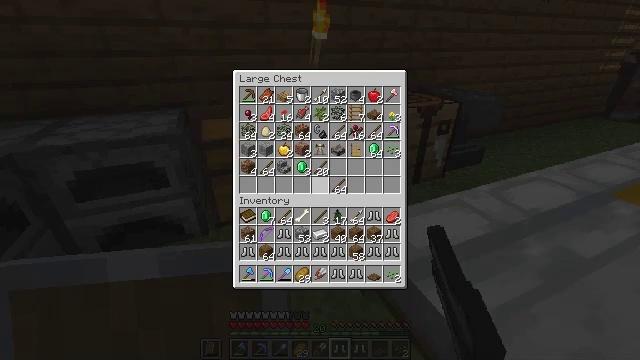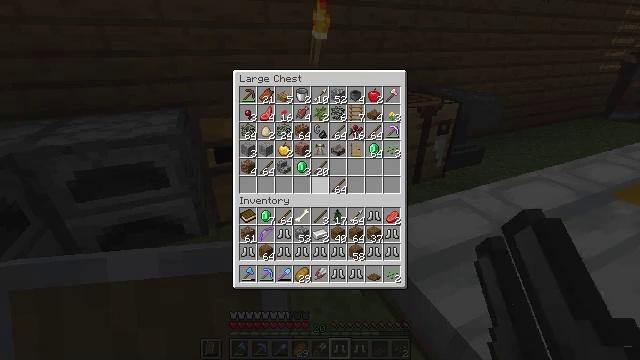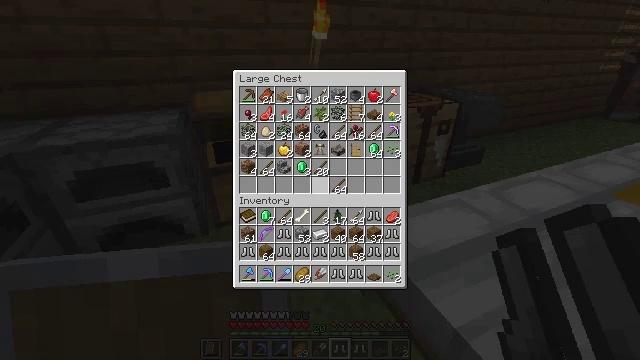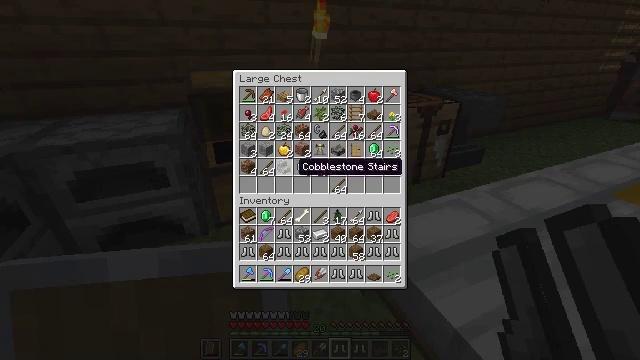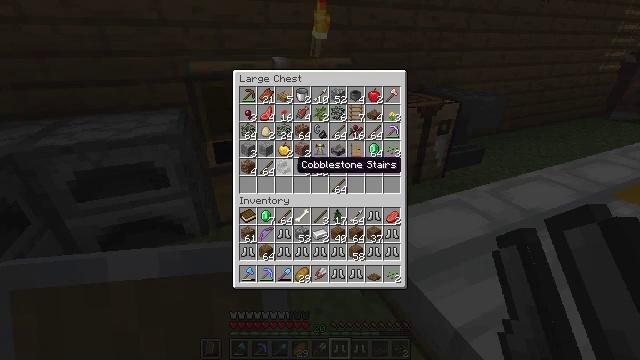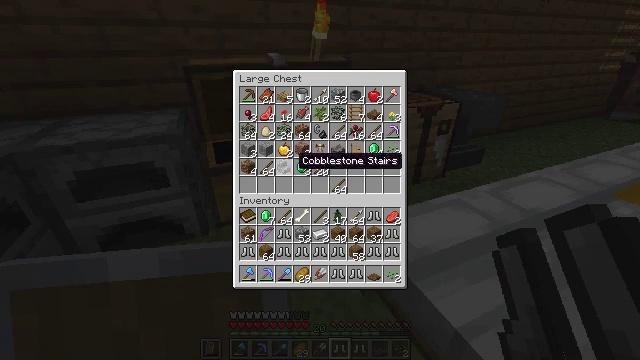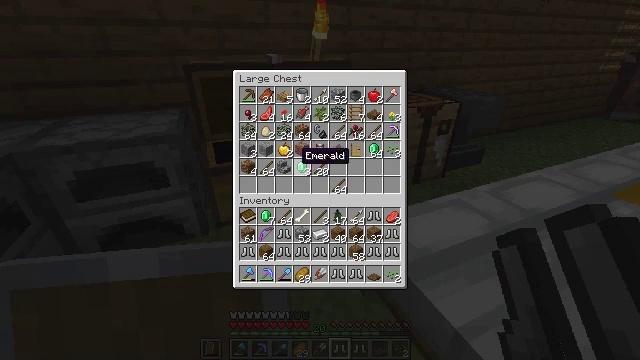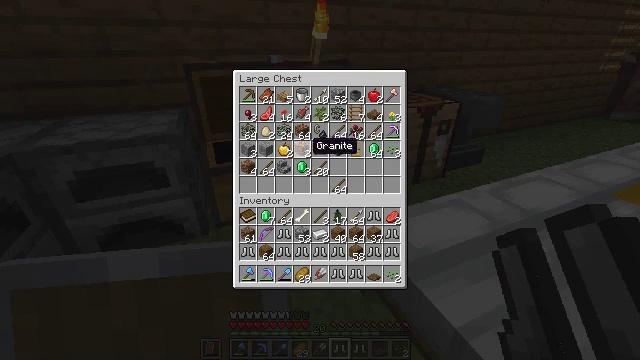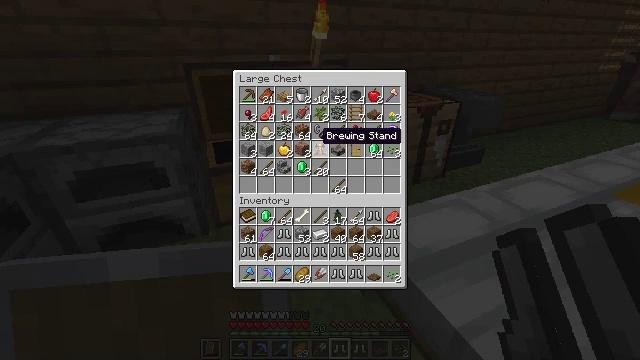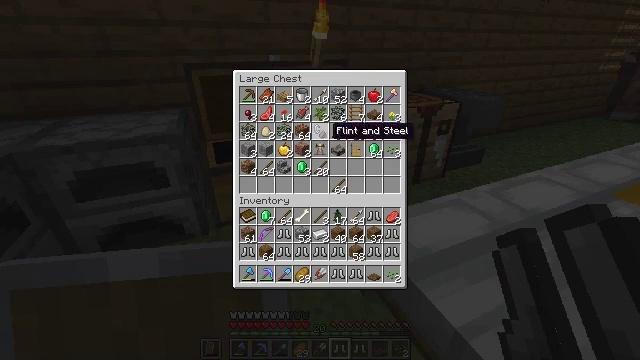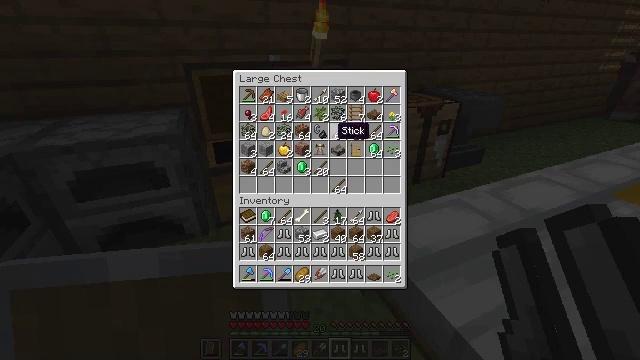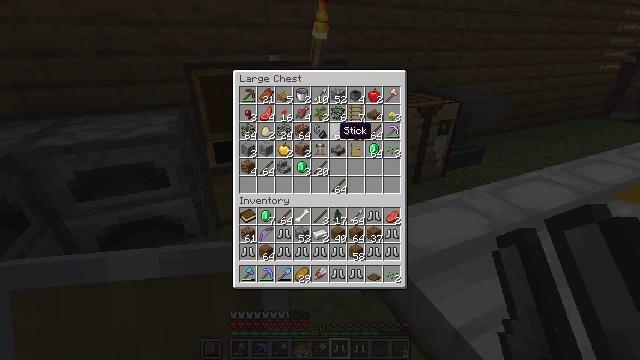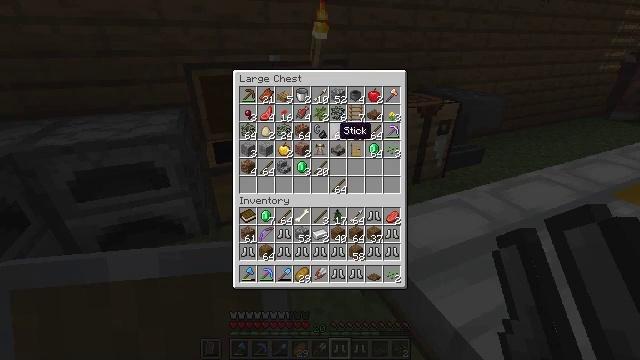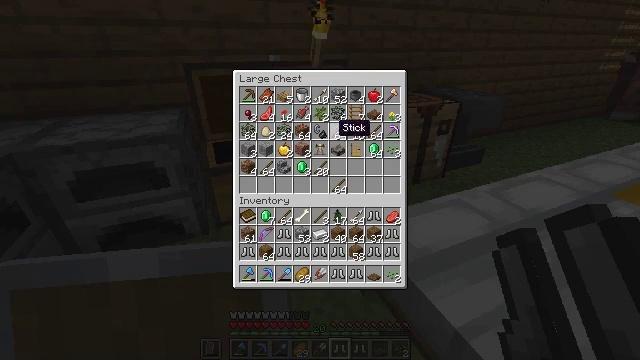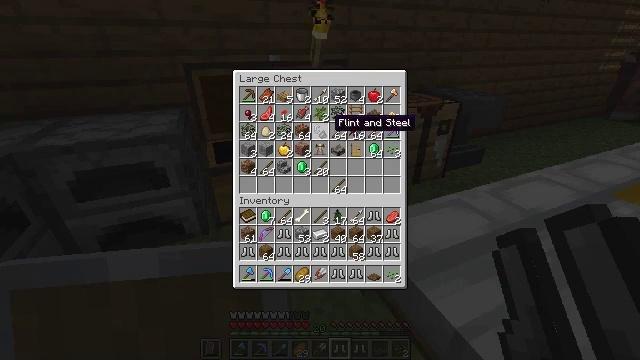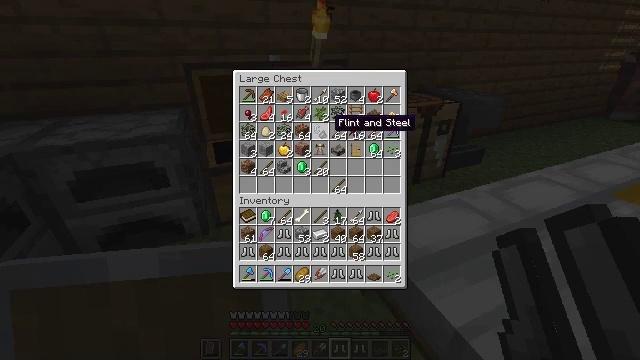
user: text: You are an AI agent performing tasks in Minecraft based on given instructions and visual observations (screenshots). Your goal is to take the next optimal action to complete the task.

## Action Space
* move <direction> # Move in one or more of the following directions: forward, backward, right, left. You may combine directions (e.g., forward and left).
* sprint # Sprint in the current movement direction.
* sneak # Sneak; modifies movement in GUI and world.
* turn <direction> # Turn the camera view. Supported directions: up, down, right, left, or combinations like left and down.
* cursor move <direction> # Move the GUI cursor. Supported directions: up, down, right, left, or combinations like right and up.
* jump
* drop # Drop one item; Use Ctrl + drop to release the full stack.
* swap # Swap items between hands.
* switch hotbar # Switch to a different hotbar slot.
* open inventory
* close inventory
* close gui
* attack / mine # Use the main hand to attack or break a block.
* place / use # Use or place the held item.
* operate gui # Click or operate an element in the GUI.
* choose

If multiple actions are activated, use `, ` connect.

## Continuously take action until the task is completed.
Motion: motion action
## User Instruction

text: Remove a pair of iron boots from the inventory.
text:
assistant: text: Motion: no_op
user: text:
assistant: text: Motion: no_op
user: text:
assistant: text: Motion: cursor move left
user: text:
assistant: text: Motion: no_op
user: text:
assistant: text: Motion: no_op
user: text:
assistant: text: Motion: no_op
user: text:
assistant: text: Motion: cursor move right and up
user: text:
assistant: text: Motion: cursor move right and up
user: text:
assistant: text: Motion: cursor move right
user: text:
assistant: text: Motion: no_op
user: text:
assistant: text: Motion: no_op
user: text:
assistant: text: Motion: no_op
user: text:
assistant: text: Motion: no_op
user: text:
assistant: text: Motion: no_op
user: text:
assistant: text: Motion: no_op
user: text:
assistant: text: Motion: sneak
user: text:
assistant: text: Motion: sneak
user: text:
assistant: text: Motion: sneak
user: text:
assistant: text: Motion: sneak, operate gui
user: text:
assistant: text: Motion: sneak, operate gui
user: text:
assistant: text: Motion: operate gui
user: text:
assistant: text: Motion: no_op
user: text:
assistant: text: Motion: cursor move down
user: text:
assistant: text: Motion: cursor move down
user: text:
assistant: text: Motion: no_op
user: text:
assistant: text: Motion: no_op
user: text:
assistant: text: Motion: no_op
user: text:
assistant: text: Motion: cursor move left and up
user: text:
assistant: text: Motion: no_op
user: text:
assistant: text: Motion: no_op